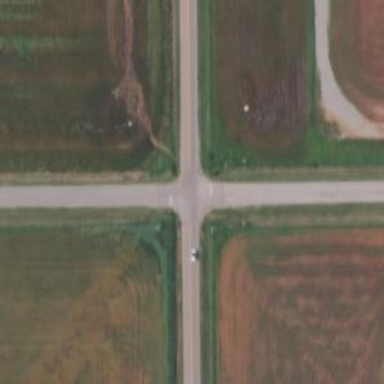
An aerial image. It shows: Road with stop sign.